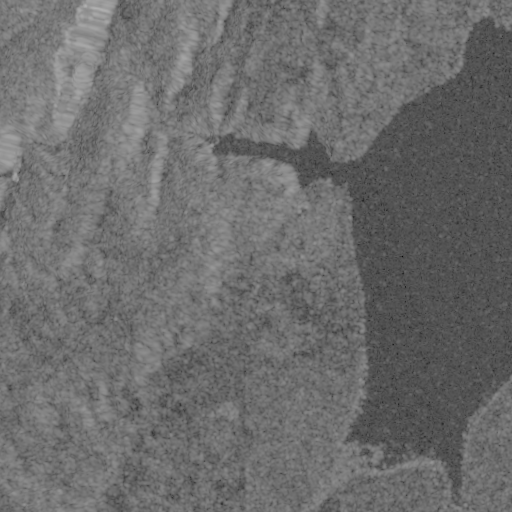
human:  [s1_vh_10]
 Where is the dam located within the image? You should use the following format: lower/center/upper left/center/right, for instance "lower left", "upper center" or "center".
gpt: The dam is located in the upper center of the image.
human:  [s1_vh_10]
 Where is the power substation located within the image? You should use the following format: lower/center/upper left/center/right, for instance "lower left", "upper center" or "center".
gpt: The power substation is located in the upper left of the image.
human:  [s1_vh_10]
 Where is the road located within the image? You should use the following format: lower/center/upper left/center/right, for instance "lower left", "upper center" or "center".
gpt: There is no road in the image.

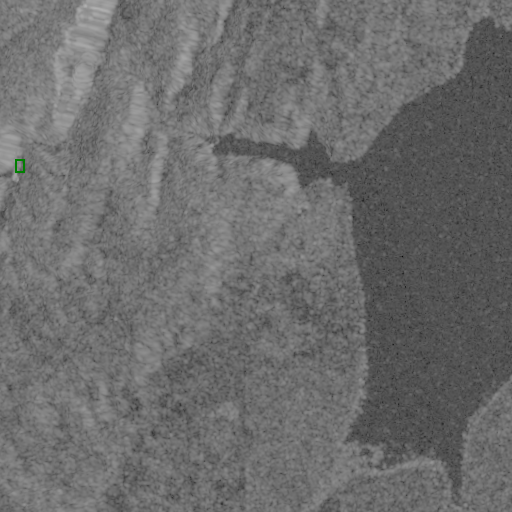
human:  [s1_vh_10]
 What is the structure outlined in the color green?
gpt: The structure outlined in green is a power substation.
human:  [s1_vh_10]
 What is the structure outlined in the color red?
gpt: There is no red outline.